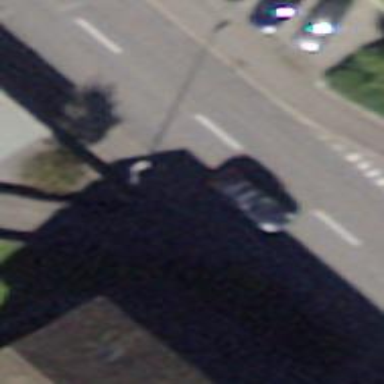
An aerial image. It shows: Bollard.